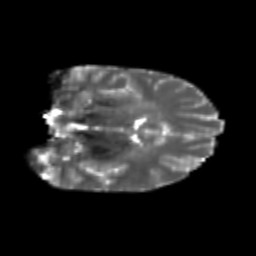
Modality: T2w
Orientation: coronal
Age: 22
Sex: male
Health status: healthy
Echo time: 0.074 s